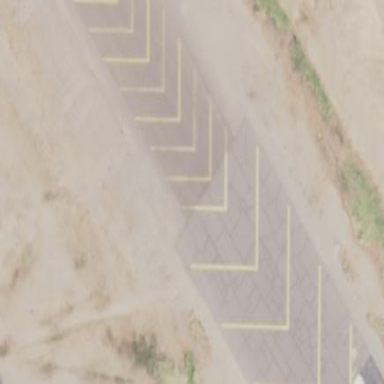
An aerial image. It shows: Area at the airport designated as stopway.